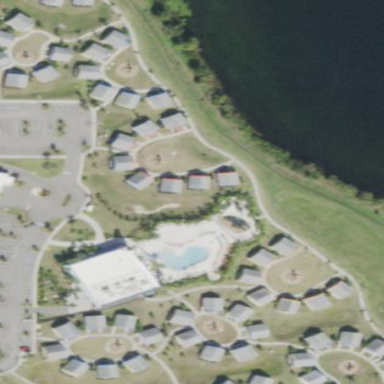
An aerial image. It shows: Resort located in leisure land.